Мешок с песком массы $M$ лежит на ковре, который, в свою очередь, лежит на шероховатой горизонтальной поверхности. Распределение массы в мешке неоднородно, но известно, что его центр масс (CM) лежит на расстояниях $s_1$ и $s_2$ от его концов. Ковёр начинают тянуть и они с мешком начинают перемещаться на другую прилегающую шероховатую поверхность, находящуюся на той же высоте (см. рисунок).
Какая работа будет совершена к моменту, когда мешок полностью переместится на другую поверхность, если коэффициенты трения между ковром и исходной и конечной поверхностями равны соответственно $\mu_1$ и $\mu_2$?
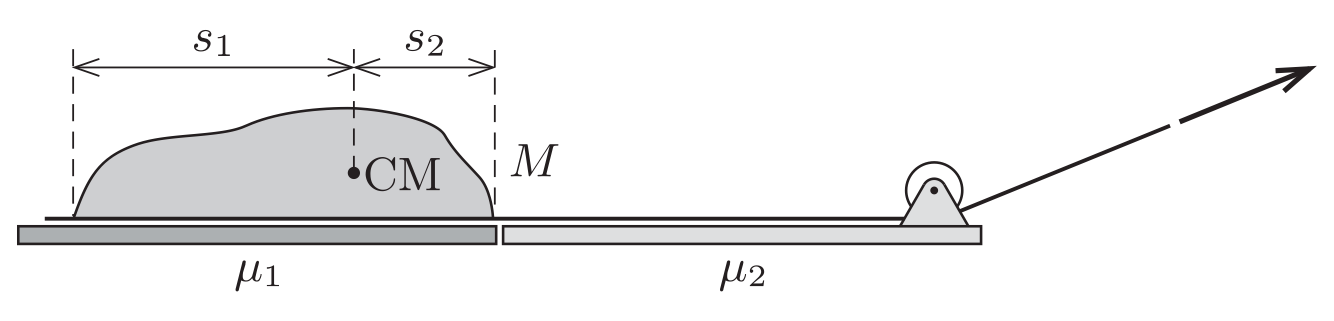
Ответ: $A = Mg(s_2\mu_1 + s_1\mu_2)$
Темы:
T, Механика, Трение, Энергия, 200 задач, Центр масс